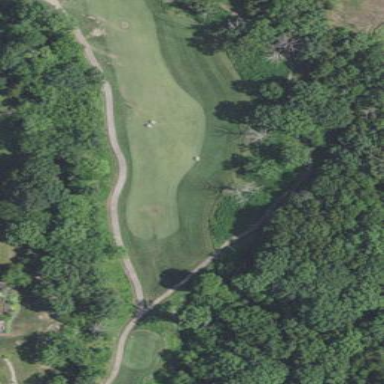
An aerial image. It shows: Grassy area designated as golf fairway.